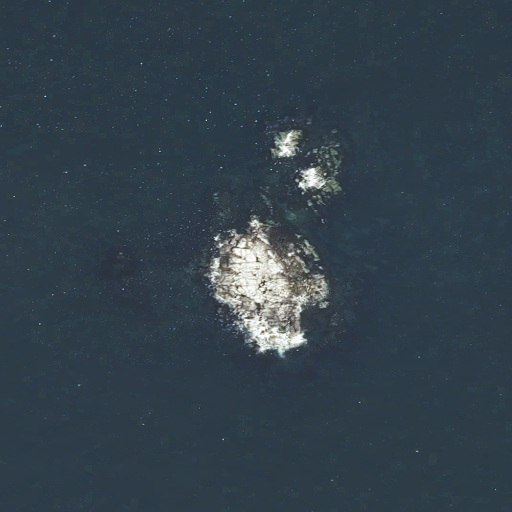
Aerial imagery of bar in Maine named Norton Island Ledges containing open water, herbaceous wetlands, and barren land